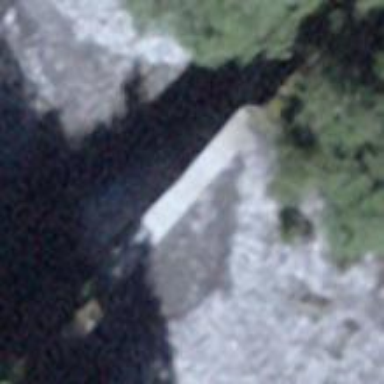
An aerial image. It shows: Check dam at location with retaining wall.